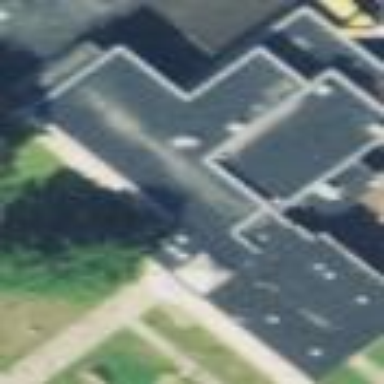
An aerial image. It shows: School building.